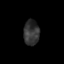
Tissue: skin
Cell type: Epithelial cells
Senescence score: 0.2868
Nuclear area (px): 390
Mean DAPI intensity: 51.208